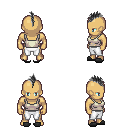
a pixel art fantasy rpg character, male body template, human, tanned skin, white pirate shirt, white pants, gray mohawk hairstyle, gray slippers, four views (front, back, left, right), 2x2 character sprite sheet, small pixel art, hard edges, no anti-aliasing